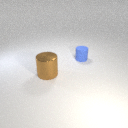
large brown metal cylinder to the left of small blue rubber cylinder